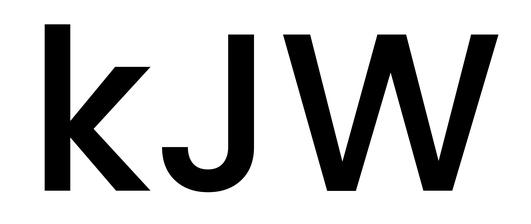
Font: Poppins-Medium